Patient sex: F
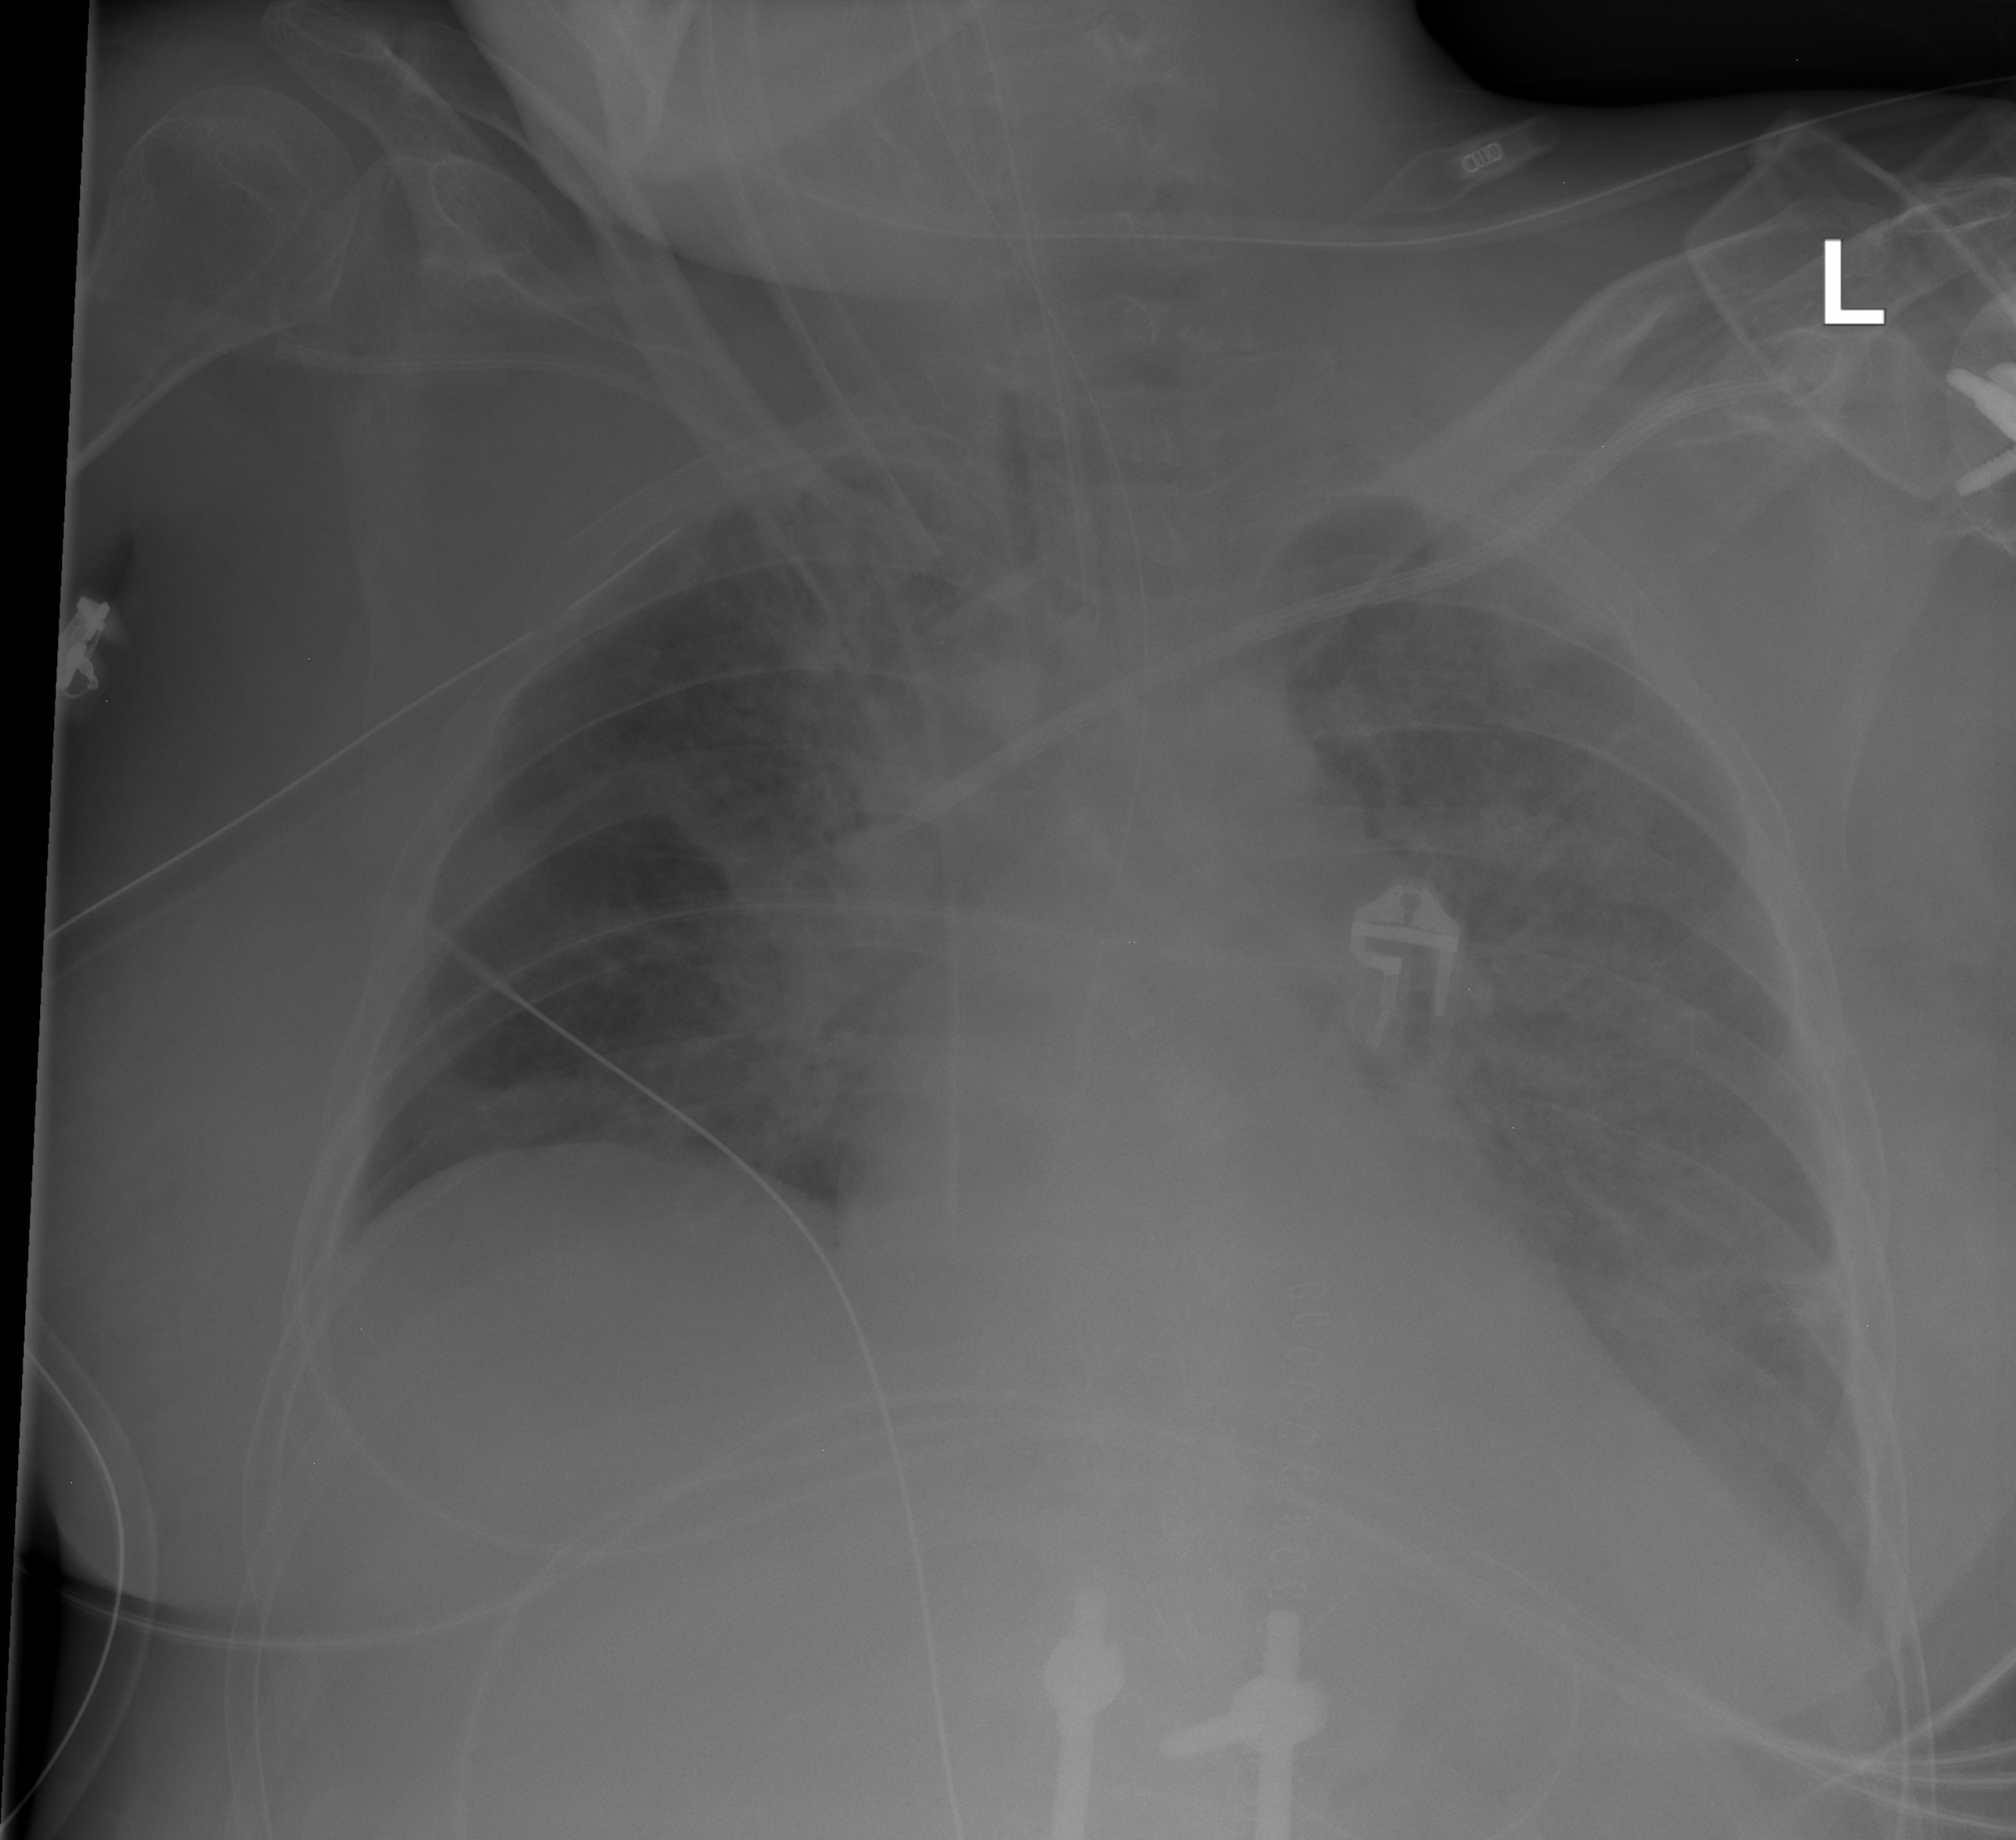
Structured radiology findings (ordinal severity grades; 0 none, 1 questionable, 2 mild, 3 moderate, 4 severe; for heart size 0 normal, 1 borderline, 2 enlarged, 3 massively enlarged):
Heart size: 2
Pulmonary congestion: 2
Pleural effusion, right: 0
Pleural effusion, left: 0
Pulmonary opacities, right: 2
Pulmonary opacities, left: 2
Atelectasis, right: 2
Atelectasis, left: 0